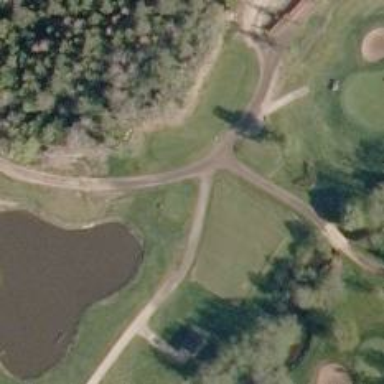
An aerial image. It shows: Golf hole.